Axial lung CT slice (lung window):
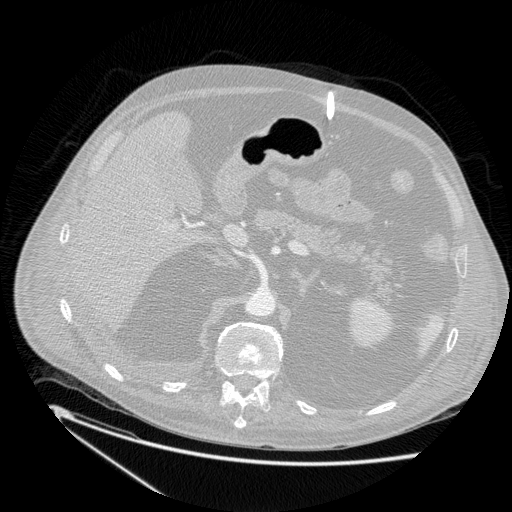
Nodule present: no